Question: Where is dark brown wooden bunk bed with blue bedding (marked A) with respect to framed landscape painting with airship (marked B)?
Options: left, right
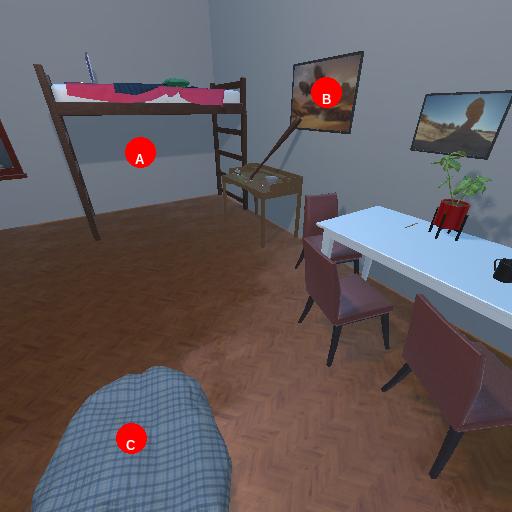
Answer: left